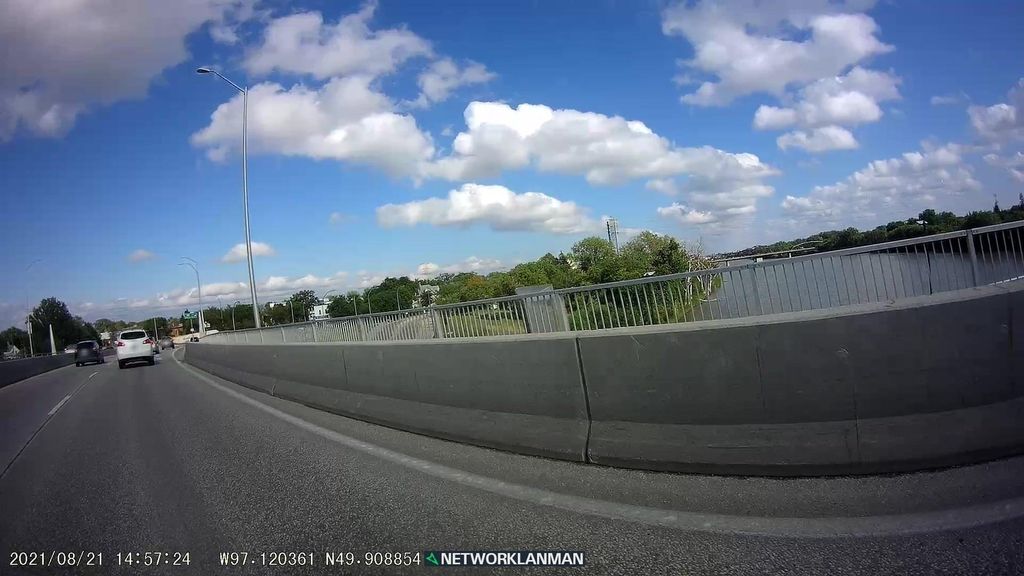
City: winnipeg